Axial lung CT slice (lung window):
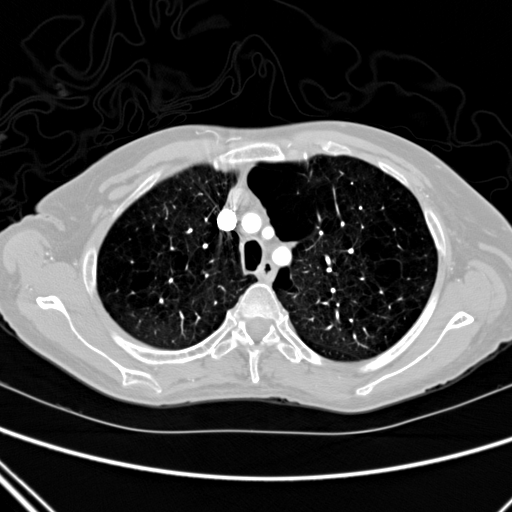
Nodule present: no